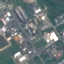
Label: Industrial